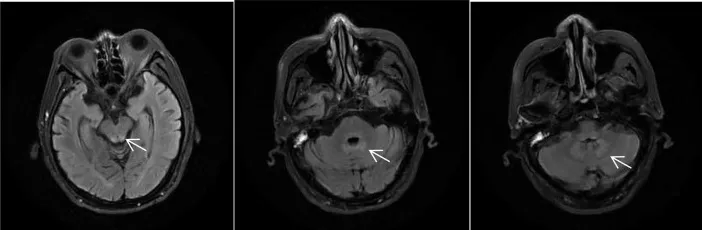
MRI of the patient during his second time in the hospital, T2/fluid-attenuated inversion recovery (FLAIR) showing abnormally high signals around the midbrain aqueduct, around the fourth ventricle, and in the dentate nuclei of the cerebellum bilaterally (arrows).
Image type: radiology (mri)